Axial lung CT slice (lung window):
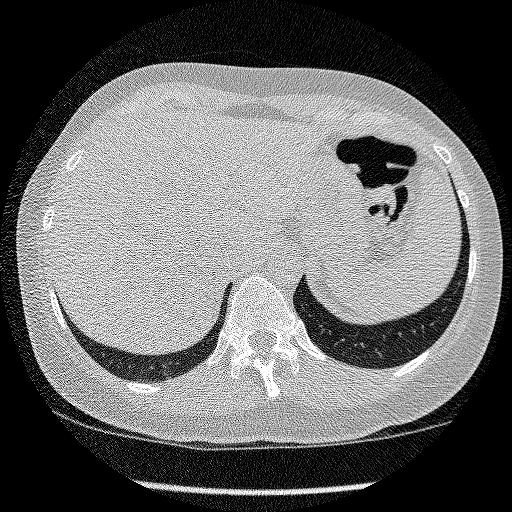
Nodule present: no